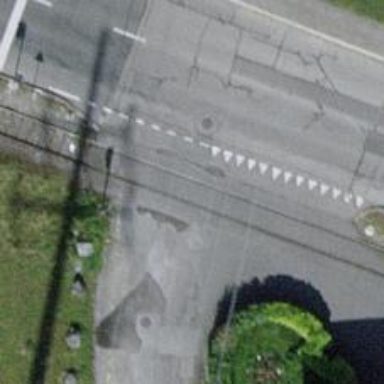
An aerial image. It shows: Railway level crossing.